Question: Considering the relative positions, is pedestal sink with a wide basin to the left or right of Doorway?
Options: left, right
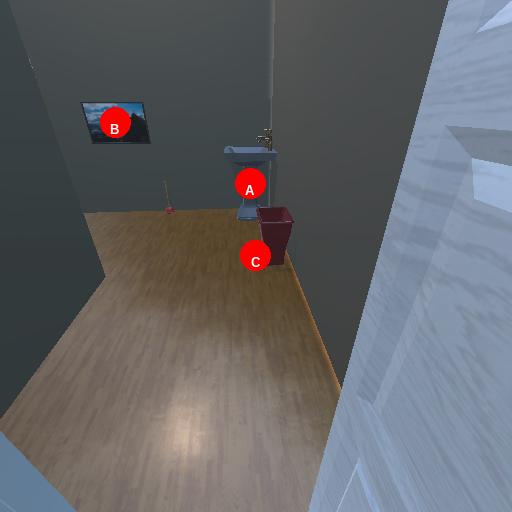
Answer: left